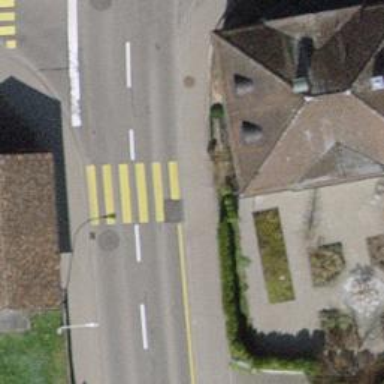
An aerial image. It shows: Uncontrolled footway crossing with markings.